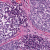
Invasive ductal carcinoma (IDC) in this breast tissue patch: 0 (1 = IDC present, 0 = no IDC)